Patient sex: M
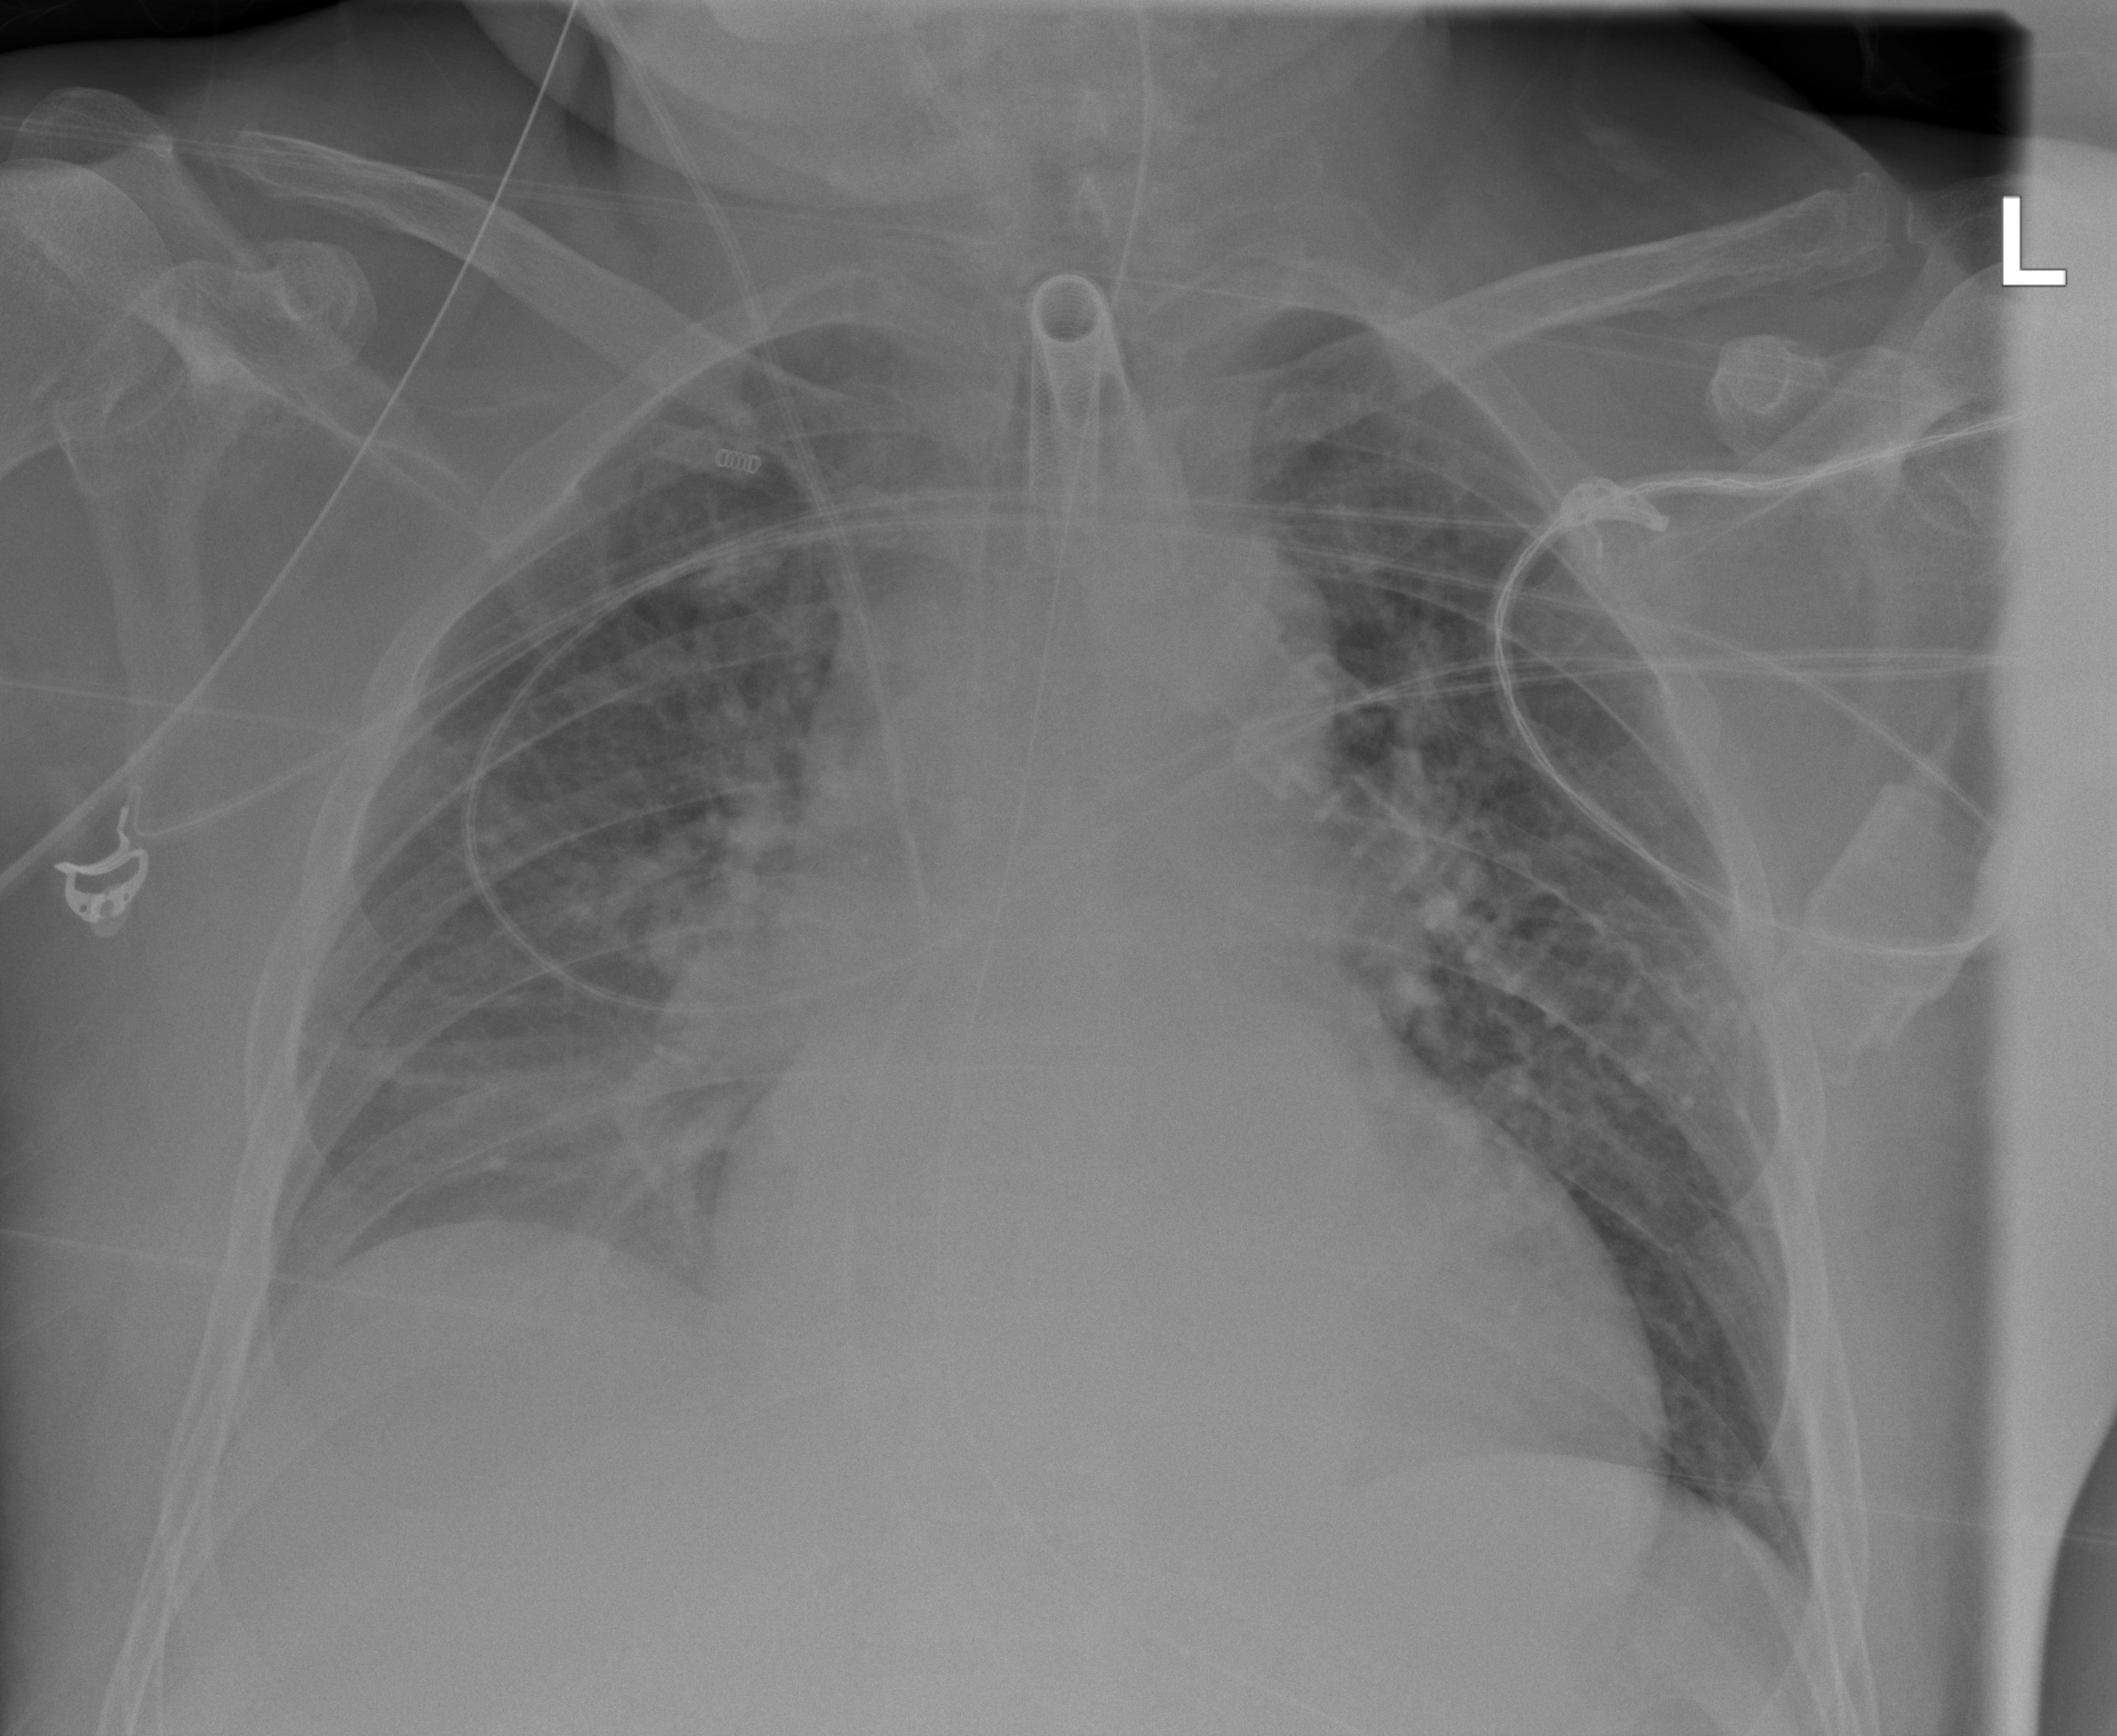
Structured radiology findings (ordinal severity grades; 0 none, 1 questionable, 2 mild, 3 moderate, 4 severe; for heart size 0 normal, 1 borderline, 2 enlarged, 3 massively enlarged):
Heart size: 1
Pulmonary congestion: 2
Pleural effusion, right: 1
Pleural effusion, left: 0
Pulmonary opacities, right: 1
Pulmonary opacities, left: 0
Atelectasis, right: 2
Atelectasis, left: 0